Field crop: tomato
Growth stage: 2
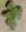
Species: solanum